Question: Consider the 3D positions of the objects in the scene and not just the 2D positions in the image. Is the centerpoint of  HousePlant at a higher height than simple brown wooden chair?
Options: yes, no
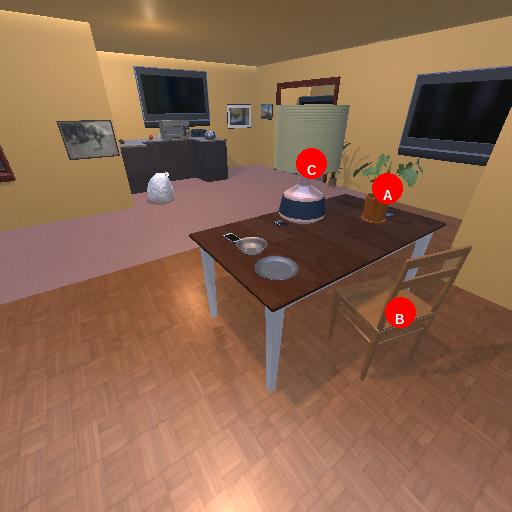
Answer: yes